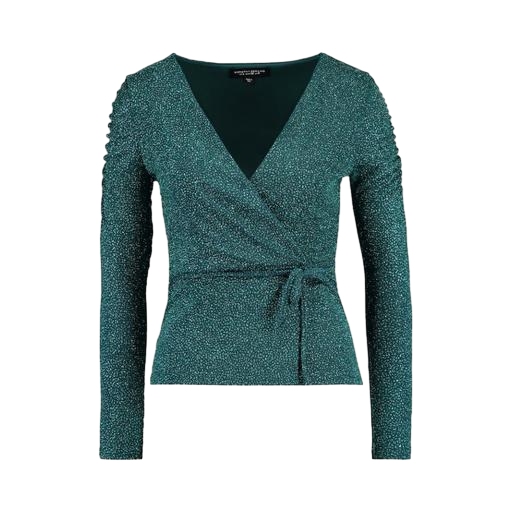
green long sleeve wrap top, green faux-wrap top, green three-quarter-sleeve top only macy, white background